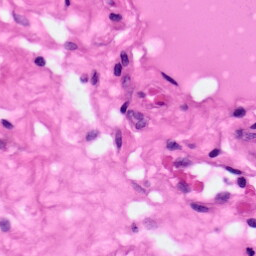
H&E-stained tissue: Pancreatic